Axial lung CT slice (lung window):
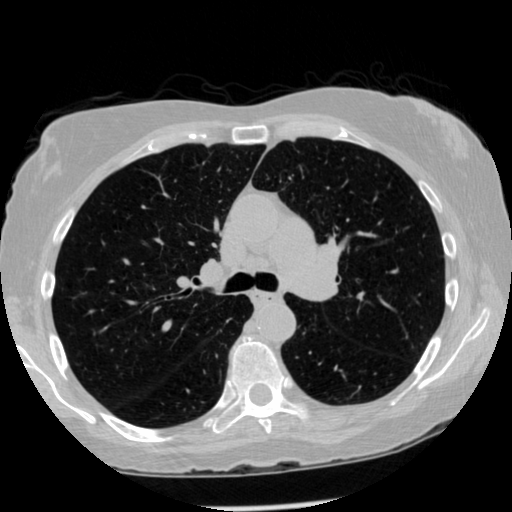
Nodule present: no